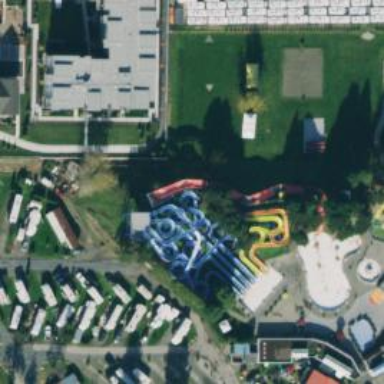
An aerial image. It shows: Water slide attraction.